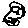
Label: car